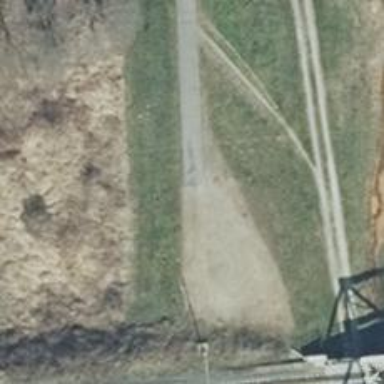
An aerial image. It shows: Cycleway with asphalt surface running along embankment.